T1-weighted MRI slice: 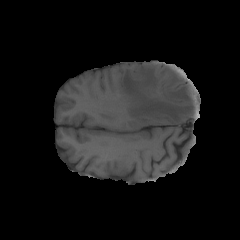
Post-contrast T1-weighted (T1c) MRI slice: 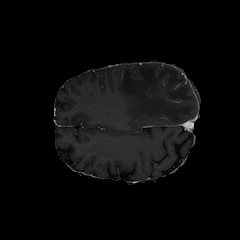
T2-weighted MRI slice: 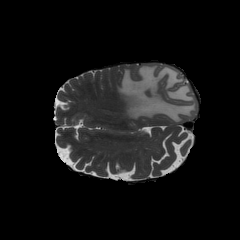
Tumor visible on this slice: yes